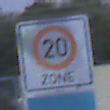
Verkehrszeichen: BeginnZone20
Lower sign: Sackgasse
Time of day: SunriseSunset
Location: Outdoor (Suburban)
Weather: PartlyCloudy
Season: NotSpecified
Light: Natural